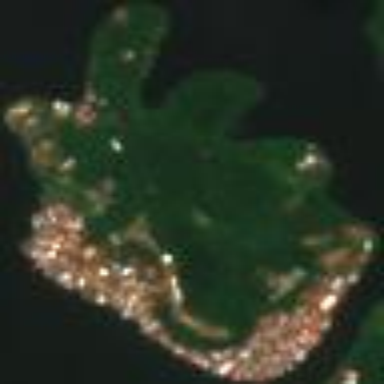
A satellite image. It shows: Island.